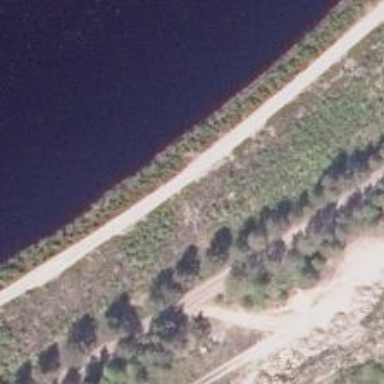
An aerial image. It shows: Track road with embankment.